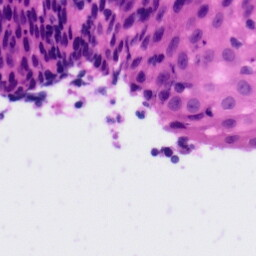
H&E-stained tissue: Tonsil